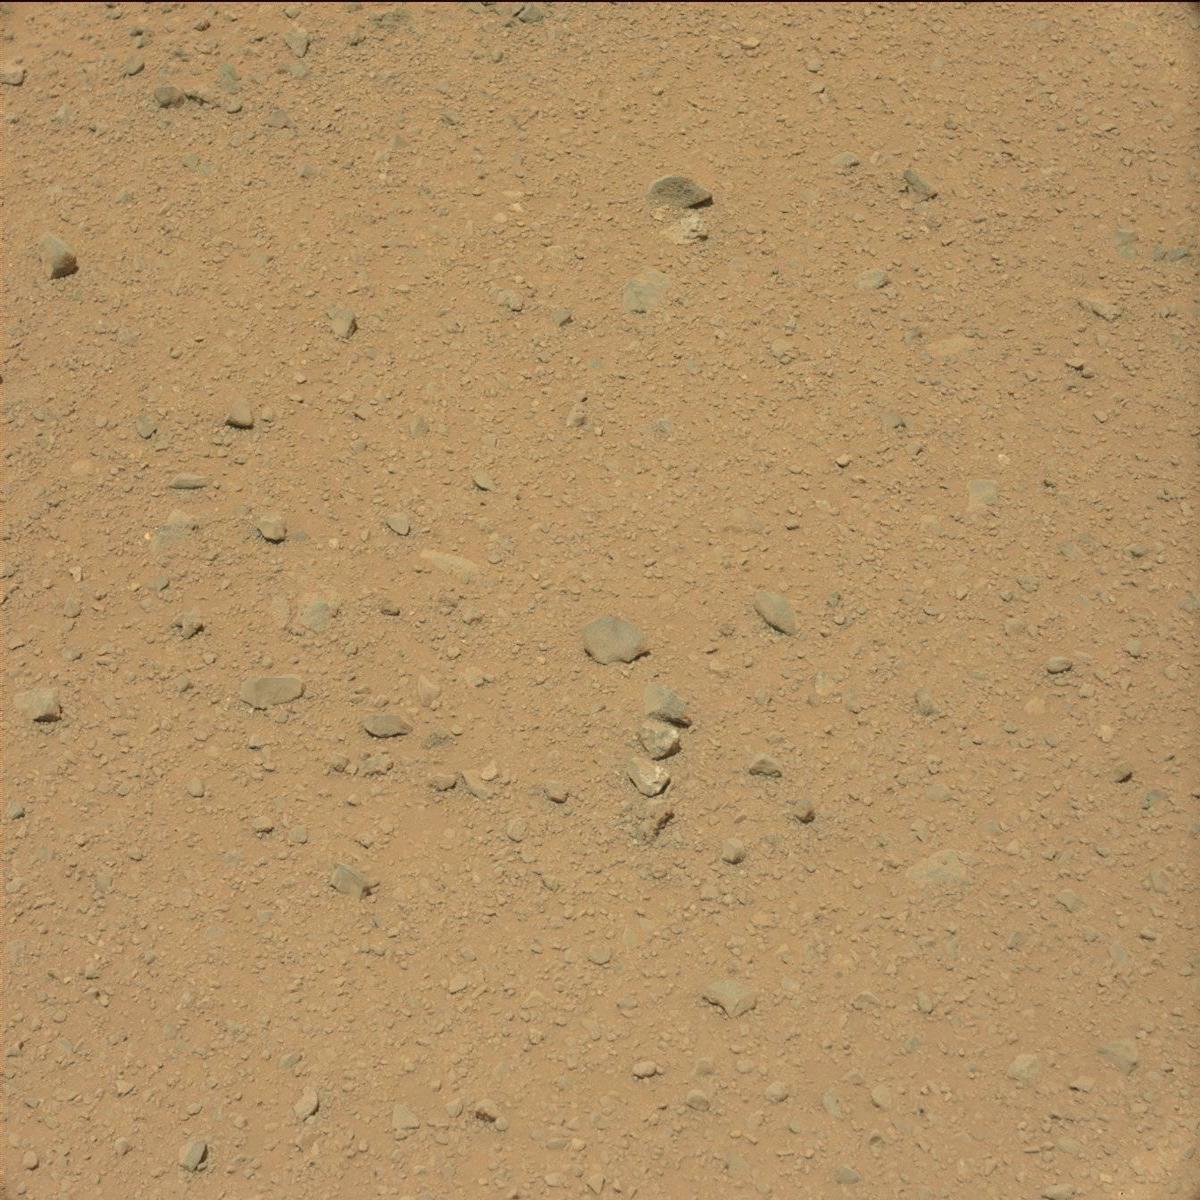
Terrain classes present: Bedrock, Rock, Sand / Soil